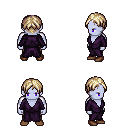
a pixel art fantasy rpg character, male body template, dark elf, purple skin, purple robe, gold greaves, white blonde parted hairstyle, brown shoes, four views (front, back, left, right), 2x2 character sprite sheet, small pixel art, hard edges, no anti-aliasing